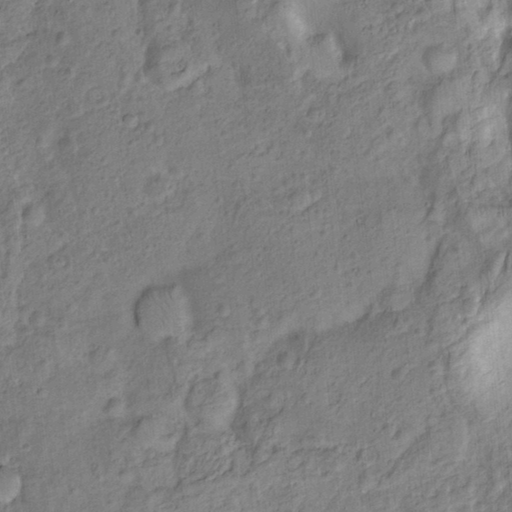
Objects detected: cone, cone, cone, cone